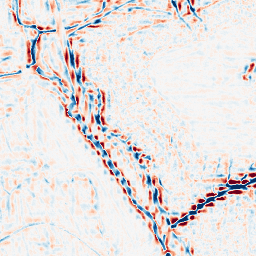
Category: wavelet
Decomposition family: wavelet_reverse_biorthogonal
Decomposition parameters: wavelet: rbio1.3
level: 3
Upsampling method: edge_directed
Upsampling parameters: scale: 2
Upsampling scale: 2